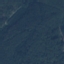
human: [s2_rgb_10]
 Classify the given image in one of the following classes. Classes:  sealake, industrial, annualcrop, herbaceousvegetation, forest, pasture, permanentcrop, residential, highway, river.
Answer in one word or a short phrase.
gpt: Forest